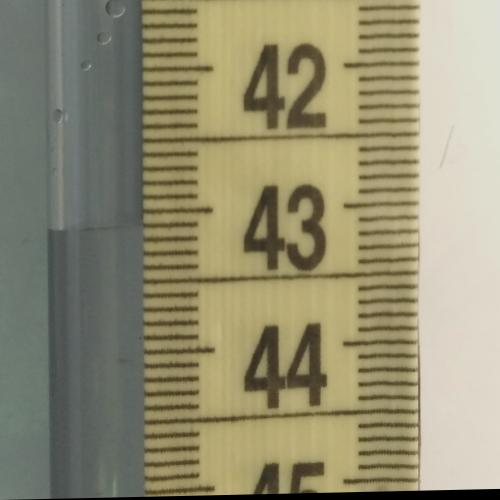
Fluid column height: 43.1 cm